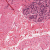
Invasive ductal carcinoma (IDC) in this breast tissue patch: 0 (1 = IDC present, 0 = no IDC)